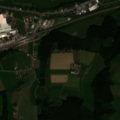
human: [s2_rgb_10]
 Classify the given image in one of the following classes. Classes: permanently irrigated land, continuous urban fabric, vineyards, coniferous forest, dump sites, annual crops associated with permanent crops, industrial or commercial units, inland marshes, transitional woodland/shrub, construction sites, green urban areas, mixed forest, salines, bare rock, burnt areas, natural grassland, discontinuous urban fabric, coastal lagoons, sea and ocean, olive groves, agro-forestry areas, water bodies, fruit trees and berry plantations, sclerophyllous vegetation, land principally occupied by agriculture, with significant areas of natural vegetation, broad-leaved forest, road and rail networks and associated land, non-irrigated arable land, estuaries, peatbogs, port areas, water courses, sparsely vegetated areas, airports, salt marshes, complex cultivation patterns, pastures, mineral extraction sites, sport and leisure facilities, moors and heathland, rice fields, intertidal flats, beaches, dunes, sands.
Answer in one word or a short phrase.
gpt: discontinuous urban fabric, pastures, complex cultivation patterns, land principally occupied by agriculture, with significant areas of natural vegetation, coniferous forest